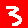
Digit: 3